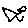
Label: bird